Question: What is this type of data visualization plot called and how do I recreate it in R?

Image Source: <URL>
My Google search only resulted in regular bubble plots like this: <URL>
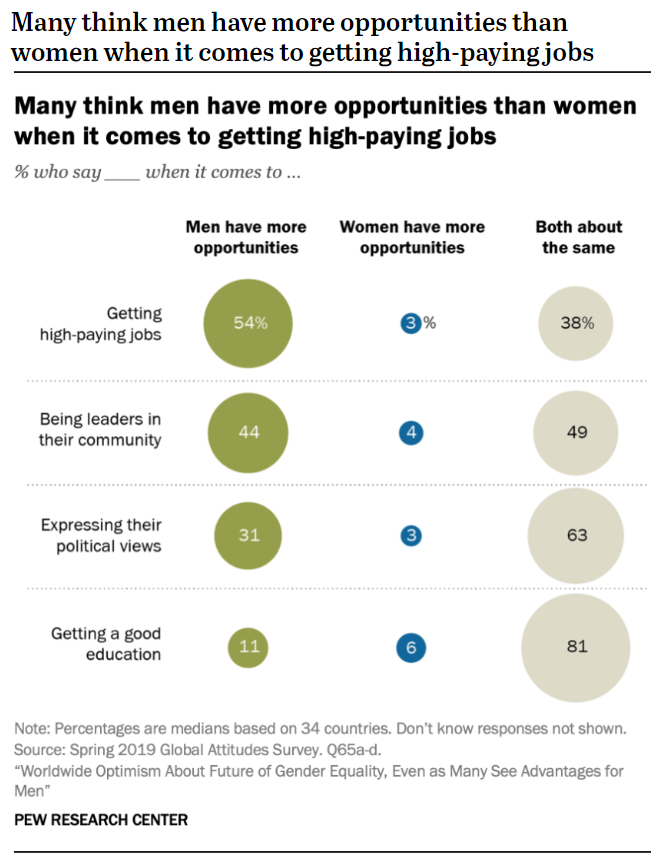
Answer: Something like this?
'''
df <- data.frame(Question = rep(c("Getting
high-paying jobs",
"Being leaders in
their community",
"Expressing their
political views",
"Getting a good
education"), 3),
Answer = rep(c("Men have more
opportunities",
"Women have more
opportunities",
"Both about
the same"), each = 4),
Value = c(54, 44, 31, 11, 3, 4, 3, 6, 38, 49, 63, 81))
library(ggplot2)
ggplot(df, aes(y = factor(Question, rev(unique(Question))),
x = factor(Answer, unique(Answer)),
fill = factor(Answer, unique(Answer)))) +
geom_point(shape = 21, aes(size = Value, color = after_scale(fill))) +
geom_text(aes(label = Value, color = Answer)) +
annotate("segment", x = rep(-Inf, 3), xend = rep(Inf, 3),
y = 1:3 + 0.5, yend = 1:3 + 0.5, linetype = 2, alpha = 0.5) +
scale_y_discrete() +
scale_x_discrete(position = "top") +
scale_size_continuous(range = c(5, 30)) +
scale_fill_manual(values = c("#959e4a", "#0f6599", "#dddac8")) +
scale_color_manual(values = c("black", "white", "white")) +
ggtitle(paste("Many think men have more opportunities than women",
"when it comes to getting high-paid jobs", sep = "
")) +
theme_void() +
theme(legend.position = "none",
axis.text.x = element_text(face = 2),
axis.text.y = element_text(hjust = 1, face = 2),
plot.margin = margin(30, 30, 30, 30),
plot.title = element_text(size = 16, face = 2, family = "serif",
margin = margin(20, 0, 50, 0)))
'''
<URL>